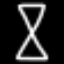
Label: hourglass